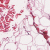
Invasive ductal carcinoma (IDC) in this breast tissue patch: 0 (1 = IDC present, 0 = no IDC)